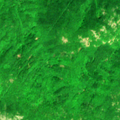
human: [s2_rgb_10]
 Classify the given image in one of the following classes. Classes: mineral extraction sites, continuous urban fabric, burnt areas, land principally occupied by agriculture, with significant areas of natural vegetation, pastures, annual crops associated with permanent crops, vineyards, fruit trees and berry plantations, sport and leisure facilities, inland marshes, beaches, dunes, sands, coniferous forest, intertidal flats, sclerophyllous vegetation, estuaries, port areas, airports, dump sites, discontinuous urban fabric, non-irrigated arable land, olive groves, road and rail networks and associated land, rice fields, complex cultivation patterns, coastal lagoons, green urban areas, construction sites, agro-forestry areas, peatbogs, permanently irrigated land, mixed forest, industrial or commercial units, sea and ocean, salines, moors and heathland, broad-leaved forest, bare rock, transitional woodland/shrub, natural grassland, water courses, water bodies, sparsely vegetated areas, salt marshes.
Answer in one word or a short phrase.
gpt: broad-leaved forest, transitional woodland/shrub